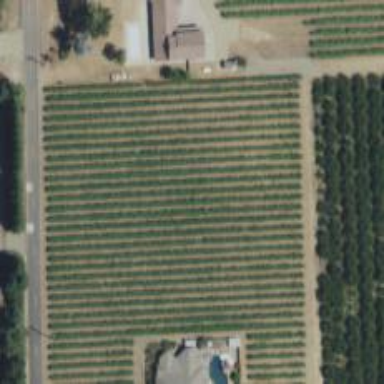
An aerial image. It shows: Vineyard where grapes are grown.